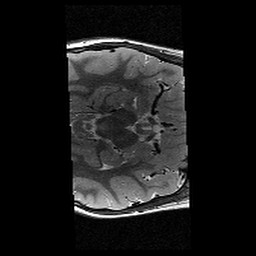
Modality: T2w
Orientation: axial
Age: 11
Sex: female
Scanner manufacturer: siemens
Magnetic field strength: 3 T
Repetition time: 9.23 s
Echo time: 0.067 s